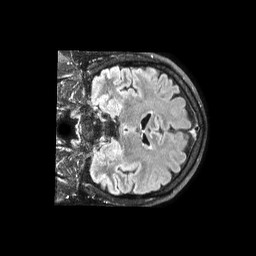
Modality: FLAIR
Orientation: coronal
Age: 53
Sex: male
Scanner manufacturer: philips
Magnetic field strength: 1.5 T
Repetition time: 4.8 s
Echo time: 0.3902 s